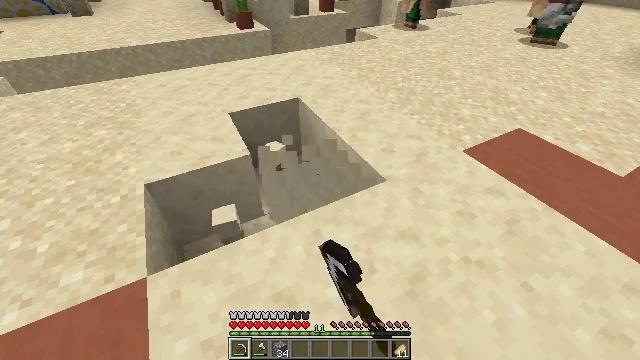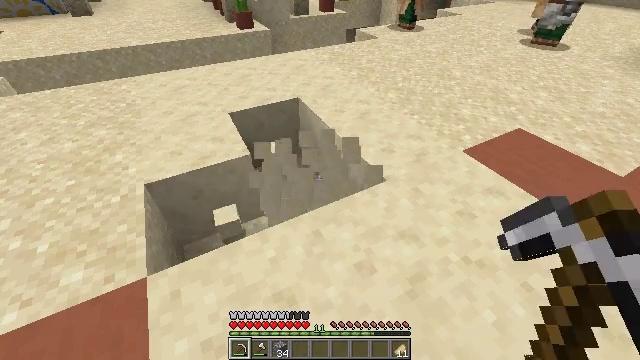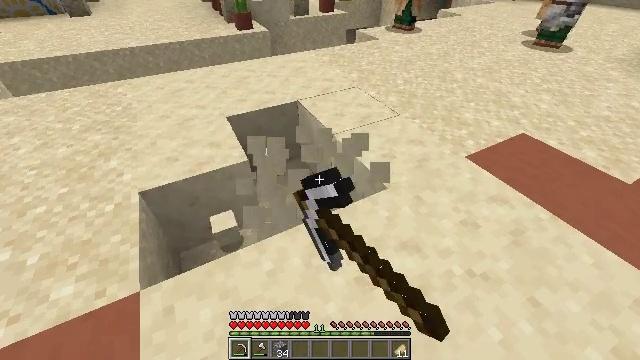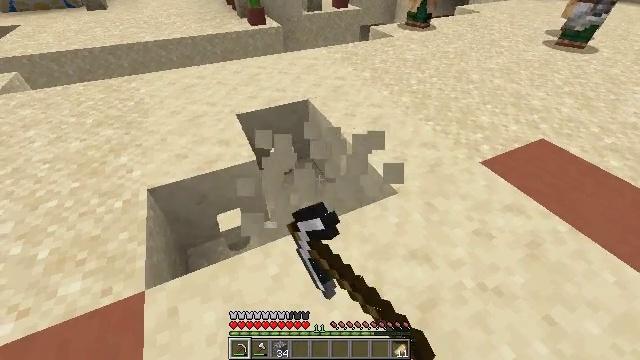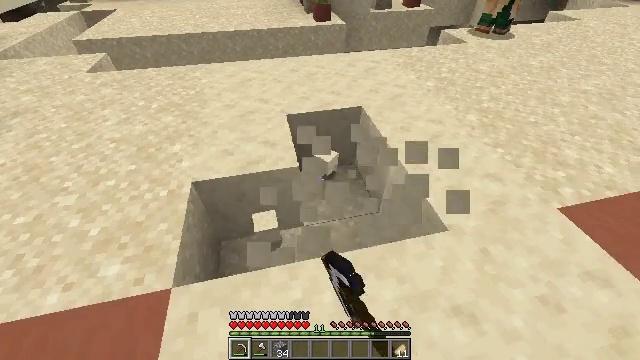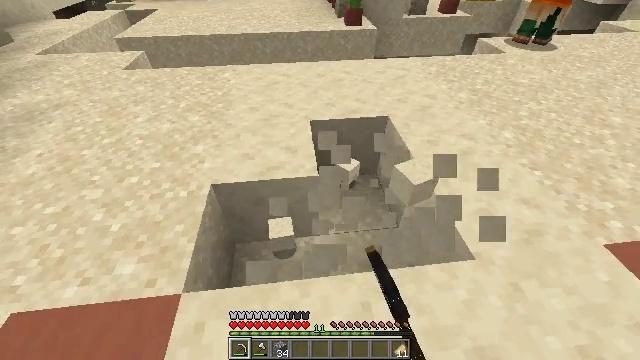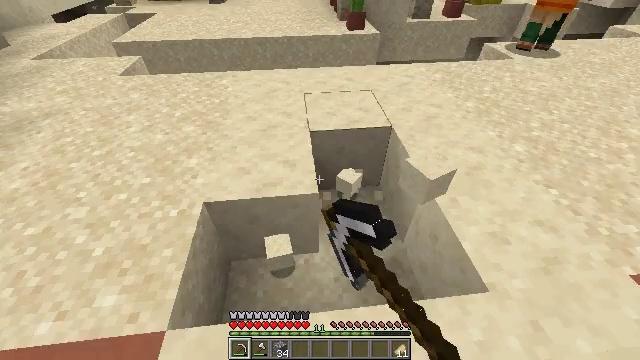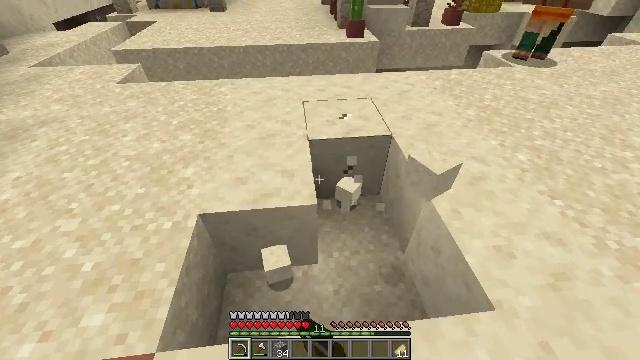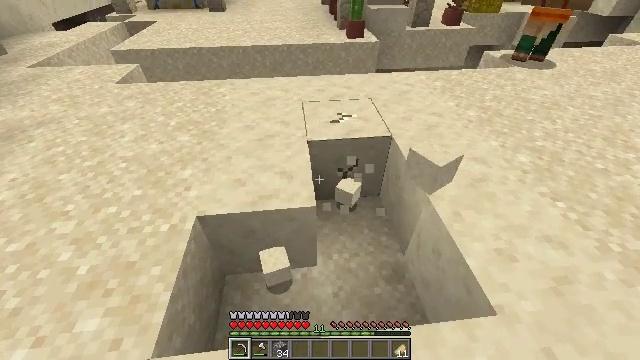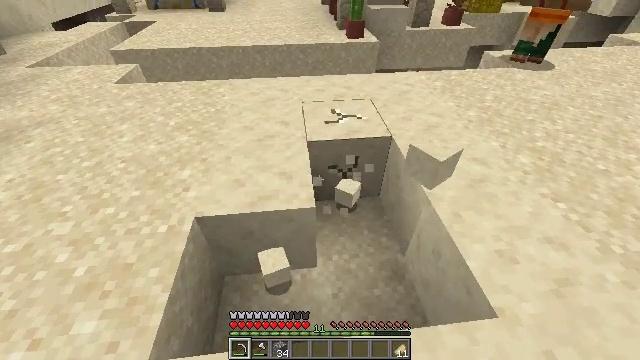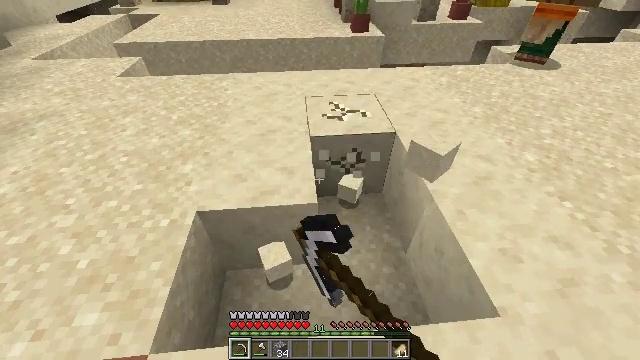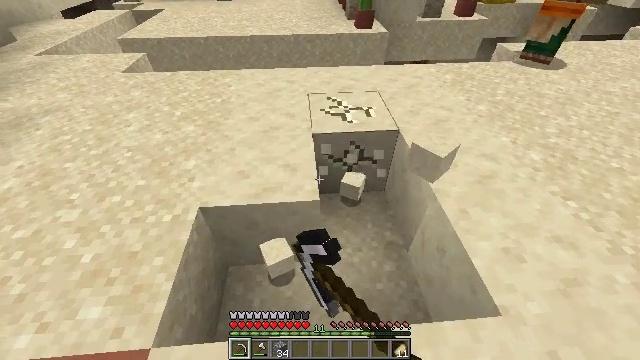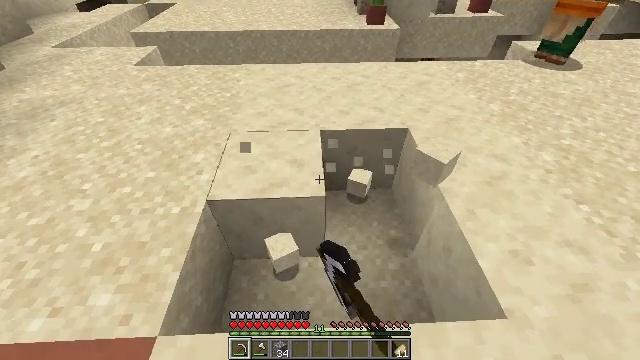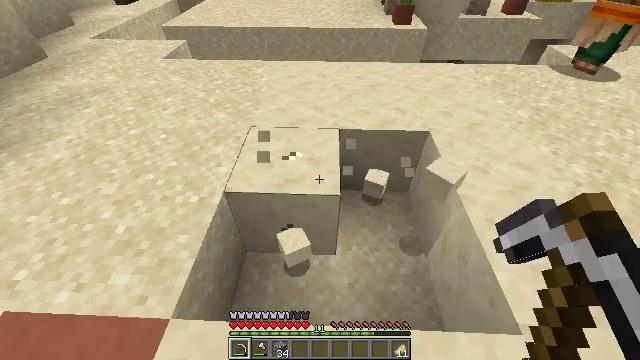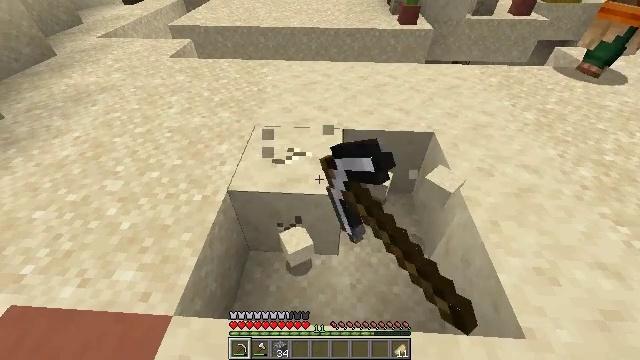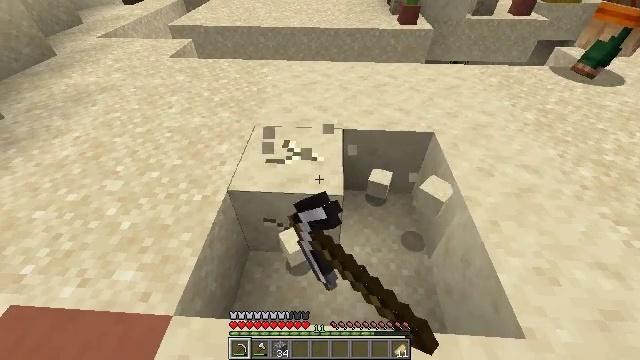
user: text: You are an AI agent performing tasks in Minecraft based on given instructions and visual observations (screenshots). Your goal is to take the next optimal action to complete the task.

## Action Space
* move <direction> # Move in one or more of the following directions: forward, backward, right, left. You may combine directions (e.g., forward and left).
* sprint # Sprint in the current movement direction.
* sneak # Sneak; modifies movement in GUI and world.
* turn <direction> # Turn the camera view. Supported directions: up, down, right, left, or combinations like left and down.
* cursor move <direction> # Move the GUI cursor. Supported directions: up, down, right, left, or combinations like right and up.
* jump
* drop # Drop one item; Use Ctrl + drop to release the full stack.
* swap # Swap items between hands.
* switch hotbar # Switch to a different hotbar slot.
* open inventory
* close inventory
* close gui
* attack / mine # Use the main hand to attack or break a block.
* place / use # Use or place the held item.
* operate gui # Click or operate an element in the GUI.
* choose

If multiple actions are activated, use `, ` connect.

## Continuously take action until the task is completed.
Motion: motion action
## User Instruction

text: Mine smooth sandstone using a pickaxe.
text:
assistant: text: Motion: attack / mine
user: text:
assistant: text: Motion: move forward, attack / mine
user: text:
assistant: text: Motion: move forward, turn left, attack / mine
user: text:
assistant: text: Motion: move forward, turn left, attack / mine
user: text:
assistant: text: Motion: move forward, turn left, attack / mine
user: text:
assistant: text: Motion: attack / mine
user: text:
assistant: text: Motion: turn up, attack / mine
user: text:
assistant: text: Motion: attack / mine
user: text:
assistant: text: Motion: attack / mine
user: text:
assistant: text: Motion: turn down, attack / mine
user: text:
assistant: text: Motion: attack / mine
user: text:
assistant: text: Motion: turn left, attack / mine
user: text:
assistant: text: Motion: turn left, attack / mine
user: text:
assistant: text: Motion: turn left, attack / mine
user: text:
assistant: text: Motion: attack / mine
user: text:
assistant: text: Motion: attack / mine
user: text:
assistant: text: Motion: attack / mine
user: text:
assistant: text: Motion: attack / mine
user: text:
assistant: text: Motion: attack / mine
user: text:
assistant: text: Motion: attack / mine
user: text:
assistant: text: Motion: attack / mine
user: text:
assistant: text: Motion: turn left, attack / mine
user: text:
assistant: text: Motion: move forward, turn left and up, attack / mine
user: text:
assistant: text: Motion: move forward, turn left and up, attack / mine
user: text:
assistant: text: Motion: move forward, turn up, attack / mine
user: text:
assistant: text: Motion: attack / mine
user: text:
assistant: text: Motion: attack / mine
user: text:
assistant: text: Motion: attack / mine
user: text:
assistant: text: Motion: attack / mine
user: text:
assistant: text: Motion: attack / mine